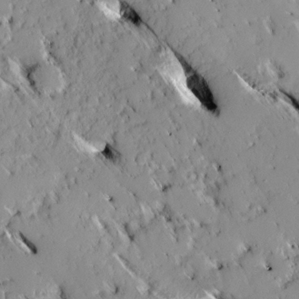
Label: non_frost